Question: I have .csv files that look like this but I can't figure out how to read and sort by frequency the words of the first paragraph of the file, it looks like this:

I only want to sort the selected lines which have a length of 'total_lines' that I already calculate elsewhere. I have tried this code but it doesn't give me the result I need:
'''
from collections import Counter
y = open(filename, 'r', newline='')
print(collections.Counter(y))
'''
I have also tried using the csv reader but couldn't manage either.
This is part of the file:
'''
UserScreenNameUserNameTimestampTextEmbedded_textEmojisCommentsLikesRetweetsImage,linkTweet,URLAjuntament,de,Calvia,de,Calvia
ene,Los,Reyes,Magos,ya,estan,repartiendo,ilusion,por,#,Calvia,#,CabalgataDeReyesAjuntament,de,Calvia,de,Calvia
en,eLos,Reyes,magos,repartiran,mas,de,kg,de,caramelos,#,SinGluten,en,la,Gran,#,Cabalgata,de,CalviaNos,vemos,a,las,h,en,Palmanova,Ajuntament,de,Calvia,de,Calvia
ene,Buena,acogida,de,la,campana,de,identificacion,y,esterilizacion,de,el,gato,domestico,en,CalviaAjuntament,de,Calvia,de,Calvia
ene,ha,extraido,unastoneladas,de,#residuossolidos,de,las,estaciones,de,bombeo,de,aguas,residuales,de,#,Calvia,(,EBAR,),durante,las,tareas,de,limpieza,en,profundidad,de,estas,instalacionesAjuntament,de,Calvia,de,Calvia
ene,Fotos,de,la,Gran,Cabalgata,de,#,Calvia,#IlusionAjuntament,de,Calvia,de,Calvia
ene,Primera,presentacion,de,el,avance,de,el,PGOU,de,#,Calvia,a,la,ciudadania,#,Participacion,#,Transparencia,Ajuntament,de,Calvia,de,Calvia
ene,Reunion,de,la,Alianza,deMunicipios,Turisticos,de,Sol,y,Playa,en,Fitur,Seguimos,trabajando,para,mejorar,nuestro,destino,#,Turismo,Ajuntament,de,Calvia,de,Calvia
ene,Entrega,de,premios,ITH,Smart,Destination,Awards,de,en,#FITUR,Ajuntament,de,Calvia,de,Calvia
ene,El,teniente,alcalde,de,turismo,se,reune,con,el,director,de,la,oficina,espanola,de,turismo,en,Frankfurt,#,FiturAjuntament,de,Calvia,de,Calvia
ene,Seguimos,en,#,Fitur,trabajando,para,promocionar,#,Calvia,como,un,destino,lleno,de,oportunidades,durante,todo,el,ano,Ajuntament,de,Calvia,de,Calvia
ene,En,#FITUR,entrevista,a,para,hablar,de,#,TurismoAjuntament,de,Calvia,de,Calvia
ene,ha,saludado,a,el,alumnado,de,Turismo,de,el,IES,Calvia,en,#,FiturAjuntament,de,Calvia,de,Calvia
ene,En,la,agenda,deencontraras,todas,las,actividades,que,se,realizan,en,el,municipioNo,te,pierdas,nada,Ajuntament,de,Calvia,de,Calvia
UserScreenNameUserNameTimestampTextEmbedded_textEmojisCommentsLikesRetweetsImage,linkTweet,URLAjuntament,de,Calvia,de,Calvia
ene,el,Reyes,Magos,ya,estar,repartir,ilusion,por,#,Calvia,#,CabalgataDeReyesAjuntament,de,Calvia,de,Calvia
en,eLos,Reyes,mago,repartir,mas,de,kg,de,caramelo,#,SinGluten,en,el,Gran,#,Cabalgata,de,CalviaNos,ver,a,el,h,en,Palmanova,Ajuntament,de,Calvia,de,Calvia
ene,buen,acogida,de,el,campana,de,identificacion,y,esterilizacion,de,el,gato,domestico,en,CalviaAjuntament,de,Calvia,de,Calvia
ene,haber,extraer,unastonelado,de,#residuossolidos,de,el,estacion,de,bombeo,de,agua,residual,de,#,Calvia,(,EBAR,),durante,el,tarea,de,limpieza,en,profundidad,de,este,instalacionesAjuntament,de,Calvia,de,Calvia
ene,Fotos,de,el,Gran,Cabalgata,de,#,Calvia,#IlusionAjuntament,de,Calvia,de,Calvia
ene,primero,presentacion,de,el,avance,de,el,PGOU,de,#,Calvia,a,el,ciudadania,#,Participacion,#,Transparencia,Ajuntament,de,Calvia,de,Calvia
ene,Reunion,de,el,Alianza,deMunicipios,Turisticos,de,Sol,y,Playa,en,Fitur,seguir,trabajar,para,mejorar,nuestro,destino,#,Turismo,Ajuntament,de,Calvia,de,Calvia
ene,Entrega,de,premio,ITH,Smart,Destination,Awards,de,en,#FITUR,Ajuntament,de,Calvia,de,Calvia
ene,el,teniente,alcalde,de,turismo,el,reunir,con,el,director,de,el,oficina,espanol,de,turismo,en,Frankfurt,#,FiturAjuntament,de,Calvia,de,Calvia
ene,seguir,en,#,Fitur,trabajar,para,promocionar,#,Calvia,como,uno,destino,lleno,de,oportunidad,durante,todo,el,ano,Ajuntament,de,Calvia,de,Calvia
ene,en,#FITUR,entrevista,a,para,hablar,de,#,TurismoAjuntament,de,Calvia,de,Calvia
ene,haber,saludar,a,el,alumnado,de,Turismo,de,el,IES,Calvia,en,#,FiturAjuntament,de,Calvia,de,Calvia
ene,en,el,agenda,deencontrar,todo,el,actividad,que,el,realizar,en,el,municipioNo,tu,perder,nada,Ajuntament,de,Calvia,de,Calvia
PROPN,PROPN,PROPN,ADP,PROPN,ADP,PROPN
ADP,DET,PROPN,PROPN,ADV,AUX,VERB,NOUN,ADP,PROPN,PROPN,PROPN,PROPN,ADP,PROPN,ADP,PROPN
ADP,PROPN,PROPN,NOUN,VERB,ADV,ADP,NUM,ADP,NOUN,NOUN,PROPN,ADP,DET,ADJ,PROPN,PROPN,ADP,PROPN,VERB,ADP,DET,NOUN,ADP,PROPN,PROPN,ADP,PROPN,ADP,PROPN
PUNCT,ADJ,NOUN,ADP,DET,NOUN,ADP,NOUN,CCONJ,NOUN,ADP,DET,NOUN,ADJ,ADP,PROPN,ADP,PROPN,ADP,PROPN
PROPN,AUX,VERB,ADJ,ADP,NOUN,ADP,DET,NOUN,ADP,NOUN,ADP,NOUN,ADJ,ADP,PROPN,PROPN,PUNCT,PROPN,PUNCT,ADP,DET,NOUN,ADP,NOUN,ADP,NOUN,ADP,DET,NOUN,ADP,PROPN,ADP,PROPN
PROPN,PROPN,ADP,DET,ADJ,PROPN,ADP,PROPN,PROPN,PROPN,ADP,PROPN,ADP,PROPN
PUNCT,ADJ,NOUN,ADP,DET,NOUN,ADP,DET,PROPN,ADP,PROPN,PROPN,ADP,DET,NOUN,PROPN,PROPN,PROPN,PROPN,PROPN,ADP,PROPN,ADP,PROPN
PUNCT,PROPN,ADP,DET,PROPN,PROPN,PROPN,ADP,PROPN,CCONJ,PROPN,ADP,PROPN,VERB,VERB,ADP,VERB,DET,NOUN,PROPN,PROPN,PROPN,ADP,PROPN,ADP,PROPN
PROPN,PROPN,ADP,NOUN,PROPN,PROPN,PROPN,PROPN,ADP,ADP,PROPN,PROPN,ADP,PROPN,ADP,PROPN
PUNCT,DET,NOUN,NOUN,ADP,NOUN,PRON,VERB,ADP,DET,NOUN,ADP,DET,NOUN,ADJ,ADP,NOUN,ADP,PROPN,PROPN,PROPN,ADP,PROPN,ADP,PROPN
PUNCT,VERB,ADP,NOUN,PROPN,VERB,ADP,VERB,NOUN,PROPN,SCONJ,DET,NOUN,ADJ,ADP,NOUN,ADP,DET,DET,NOUN,PROPN,ADP,PROPN,ADP,PROPN
PUNCT,ADP,DET,NOUN,ADP,ADP,VERB,ADP,PROPN,PROPN,ADP,PROPN,ADP,PROPN
PROPN,AUX,VERB,ADP,DET,NOUN,ADP,PROPN,ADP,DET,PROPN,PROPN,ADP,PROPN,PROPN,ADP,PROPN,ADP,PROPN
PUNCT,ADP,DET,NOUN,VERB,DET,DET,NOUN,PRON,PRON,VERB,ADP,DET,NOUN,PRON,VERB,PRON,PROPN,ADP,PROPN,ADP,PROPN
,,,,,,
,,,,,,,,,,,,,,,,
,,,,,,,,,,,,,,,,,,,,,,,,,,,,,
,,,,,,,,,,,,,,,,,,,
,,,,,,,,,,,,,,,,,,,,,,,,,,,,,,,,,
,,,,,,,,,,,,,
,,,,,,,,,,,,,,,,,,,,,,,
,,,,,,,,,,,,,,,,,,,,,,,,,
,,,,,,,,,,,,,,,
,,,,,,,,,,,,,,,,,,,,,,,,
,,,,,,,,,,,,,,,,,,,,,,,,
,,,,,,,,,,,,,
,,,,,,,,,,,,,,,,,,
,,,,,,,,,,,,,,,,,,,,,
'''
Expected output should be something like:
'''
[('word1', freq1), ('word2', freq2), ('word3', freq3)...]
'''
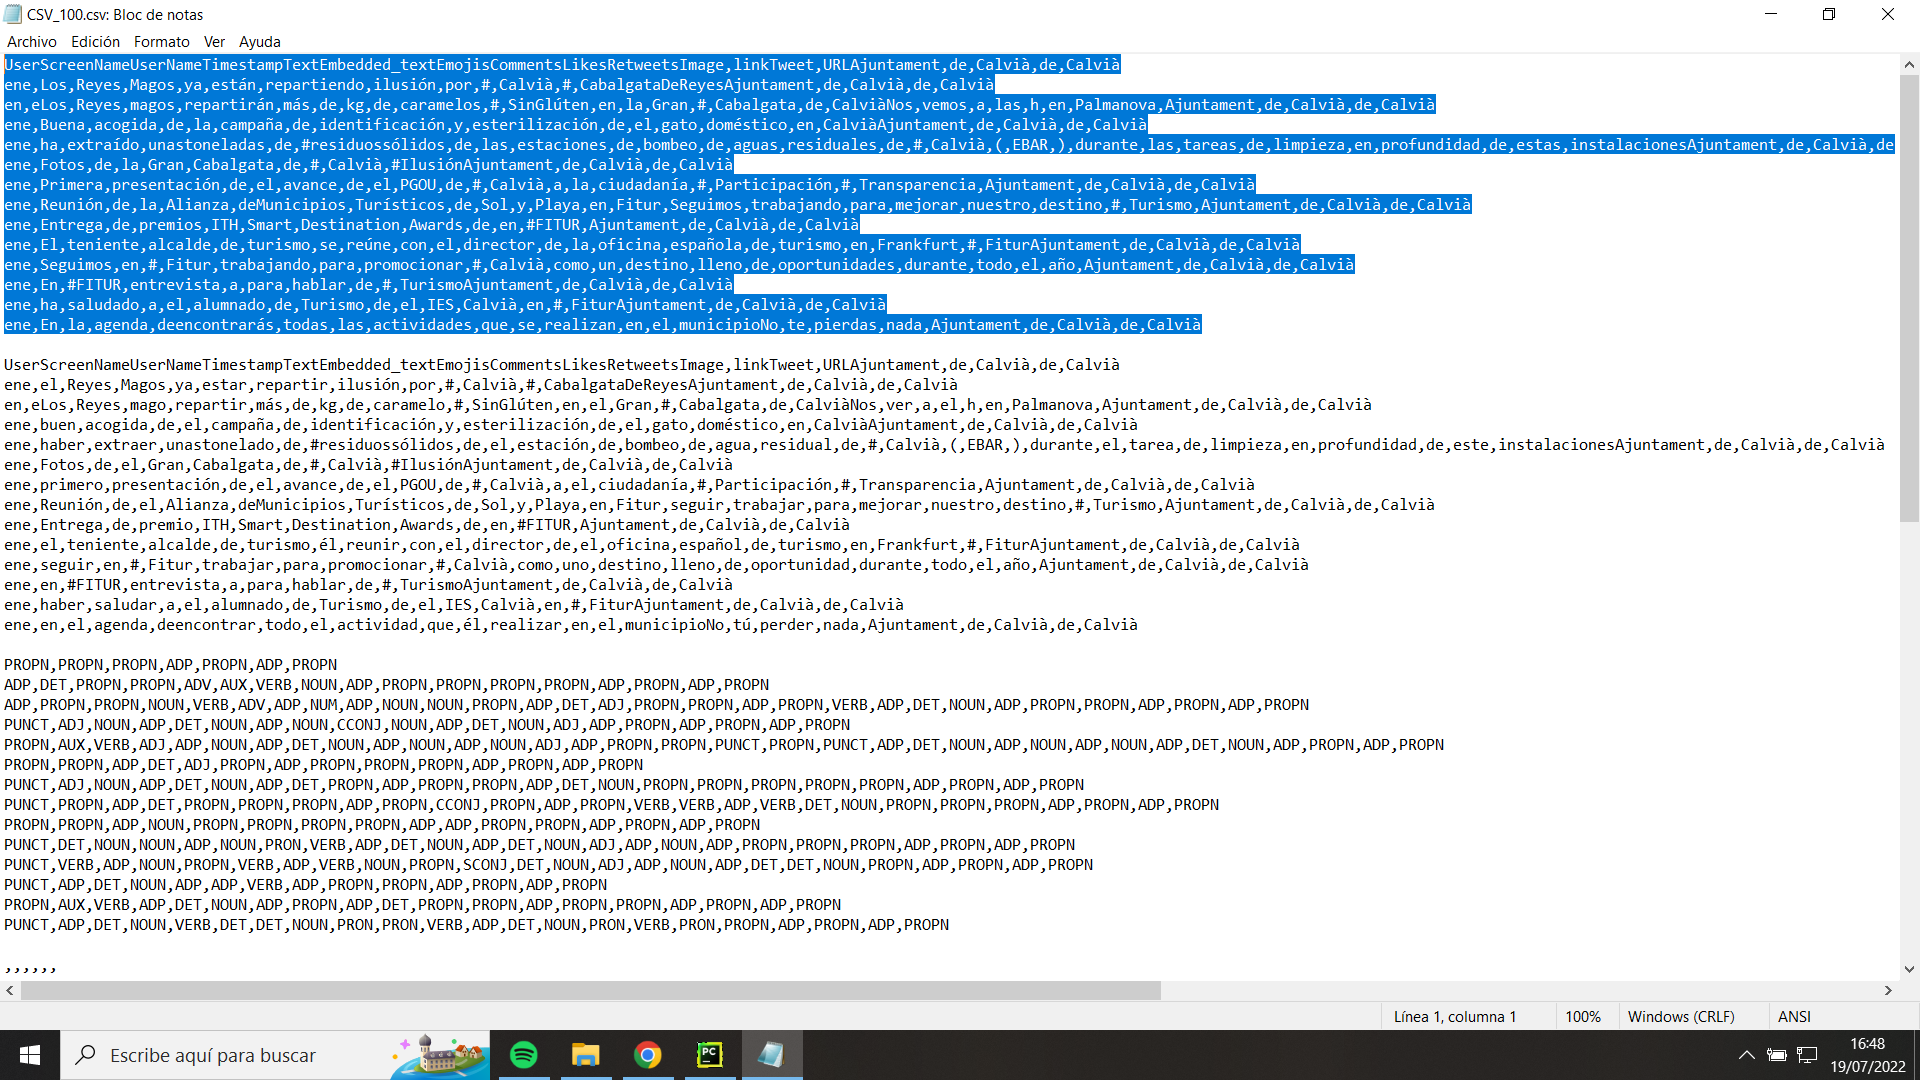
Answer: So the task is to read CSV file from second line to first occurrence of empty line and count all words.
To read CSV file you can use built-in <URL>.
'''
import csv
from itertools import takewhile, chain
from operator import truth
from collections import Counter
with open(r"CSV_100.csv") as f:
reader = csv.reader(f)
next(reader) # skip first line
counter = Counter(chain.from_iterable(takewhile(truth, reader)))
print(*counter.most_common())
'''
'''
('de', 55) ('Calvia', 32) ('#', 15) ('ene', 12) ('en', 11) ('el', 8) ('la', 7) ('Ajuntament', 6) ('a', 4) ('las', 4) ('para', 3) ('Reyes', 2) ('Gran', 2) ('Cabalgata', 2) ('y', 2) ('ha', 2) ('durante', 2) ('Fitur', 2) ('Seguimos', 2) ('trabajando', 2) ('destino', 2) ('Turismo', 2) ('#FITUR', 2) ('turismo', 2) ('se', 2) ('FiturAjuntament', 2) ('En', 2) ('Los', 1) ('Magos', 1) ('ya', 1) ('estan', 1) ('repartiendo', 1) ('ilusion', 1) ('por', 1) ('CabalgataDeReyesAjuntament', 1) ('eLos', 1) ('magos', 1) ('repartiran', 1) ('mas', 1) ('kg', 1) ('caramelos', 1) ('SinGluten', 1) ('CalviaNos', 1) ('vemos', 1) ('h', 1) ('Palmanova', 1) ('Buena', 1) ('acogida', 1) ('campana', 1) ('identificacion', 1) ('esterilizacion', 1) ('gato', 1) ('domestico', 1) ('CalviaAjuntament', 1) ('extraido', 1) ('unastoneladas', 1) ('#residuossolidos', 1) ('estaciones', 1) ('bombeo', 1) ('aguas', 1) ('residuales', 1) ('(', 1) ('EBAR', 1) (')', 1) ('tareas', 1) ('limpieza', 1) ('profundidad', 1) ('estas', 1) ('instalacionesAjuntament', 1) ('Fotos', 1) ('#IlusionAjuntament', 1) ('Primera', 1) ('presentacion', 1) ('avance', 1) ('PGOU', 1) ('ciudadania', 1) ('Participacion', 1) ('Transparencia', 1) ('Reunion', 1) ('Alianza', 1) ('deMunicipios', 1) ('Turisticos', 1) ('Sol', 1) ('Playa', 1) ('mejorar', 1) ('nuestro', 1) ('Entrega', 1) ('premios', 1) ('ITH', 1) ('Smart', 1) ('Destination', 1) ('Awards', 1) ('El', 1) ('teniente', 1) ('alcalde', 1) ('reune', 1) ('con', 1) ('director', 1) ('oficina', 1) ('espanola', 1) ('Frankfurt', 1) ('promocionar', 1) ('como', 1) ('un', 1) ('lleno', 1) ('oportunidades', 1) ('todo', 1) ('ano', 1) ('entrevista', 1) ('hablar', 1) ('TurismoAjuntament', 1) ('saludado', 1) ('alumnado', 1) ('IES', 1) ('agenda', 1) ('deencontraras', 1) ('todas', 1) ('actividades', 1) ('que', 1) ('realizan', 1) ('municipioNo', 1) ('te', 1) ('pierdas', 1) ('nada', 1)
'''